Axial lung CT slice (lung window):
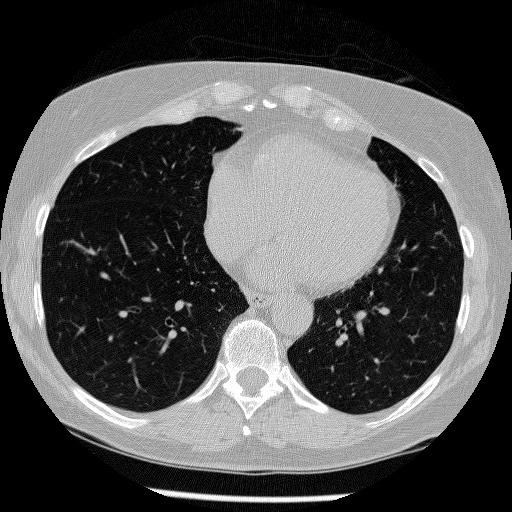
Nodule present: no